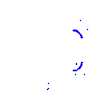
Particle: kaon